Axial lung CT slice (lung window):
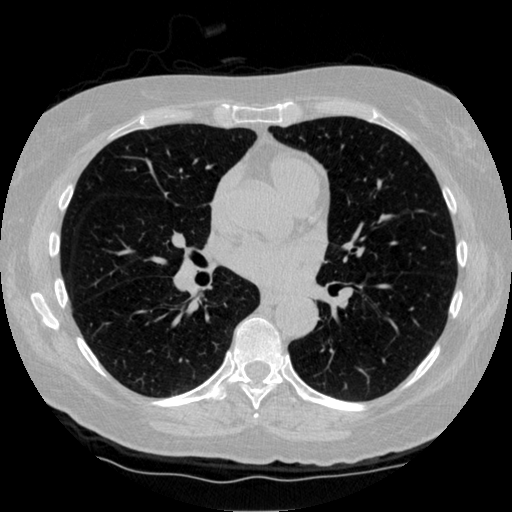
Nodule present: no